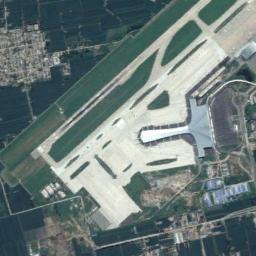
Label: airport